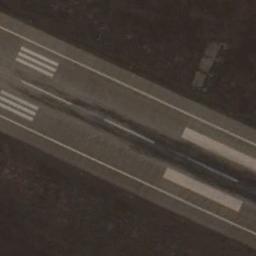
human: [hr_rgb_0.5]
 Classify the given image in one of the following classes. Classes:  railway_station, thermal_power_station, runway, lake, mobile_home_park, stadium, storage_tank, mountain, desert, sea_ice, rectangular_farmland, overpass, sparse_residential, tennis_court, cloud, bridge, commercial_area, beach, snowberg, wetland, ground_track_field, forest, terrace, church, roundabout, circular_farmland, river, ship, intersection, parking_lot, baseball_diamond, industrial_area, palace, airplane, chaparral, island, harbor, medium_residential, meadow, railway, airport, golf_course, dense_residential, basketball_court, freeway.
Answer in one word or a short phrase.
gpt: runway